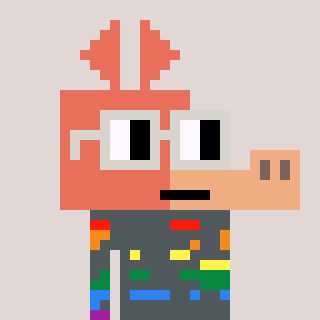
a pixel art character with square light gray glasses, a aardvark-shaped head and a grayscale-colored body on a warm background